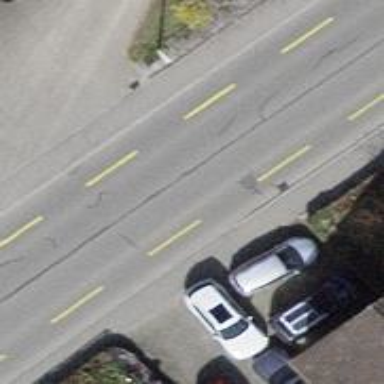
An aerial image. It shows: Secondary road with asphalt surface and designated cycle lane.